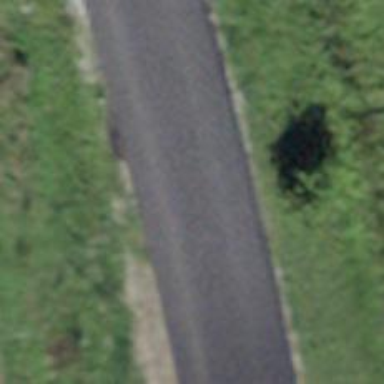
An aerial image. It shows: Asphalt road classified as primary highway.